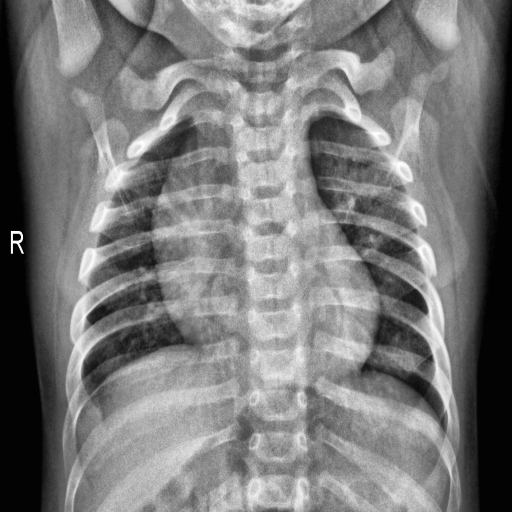
Finding: NORMAL